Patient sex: M
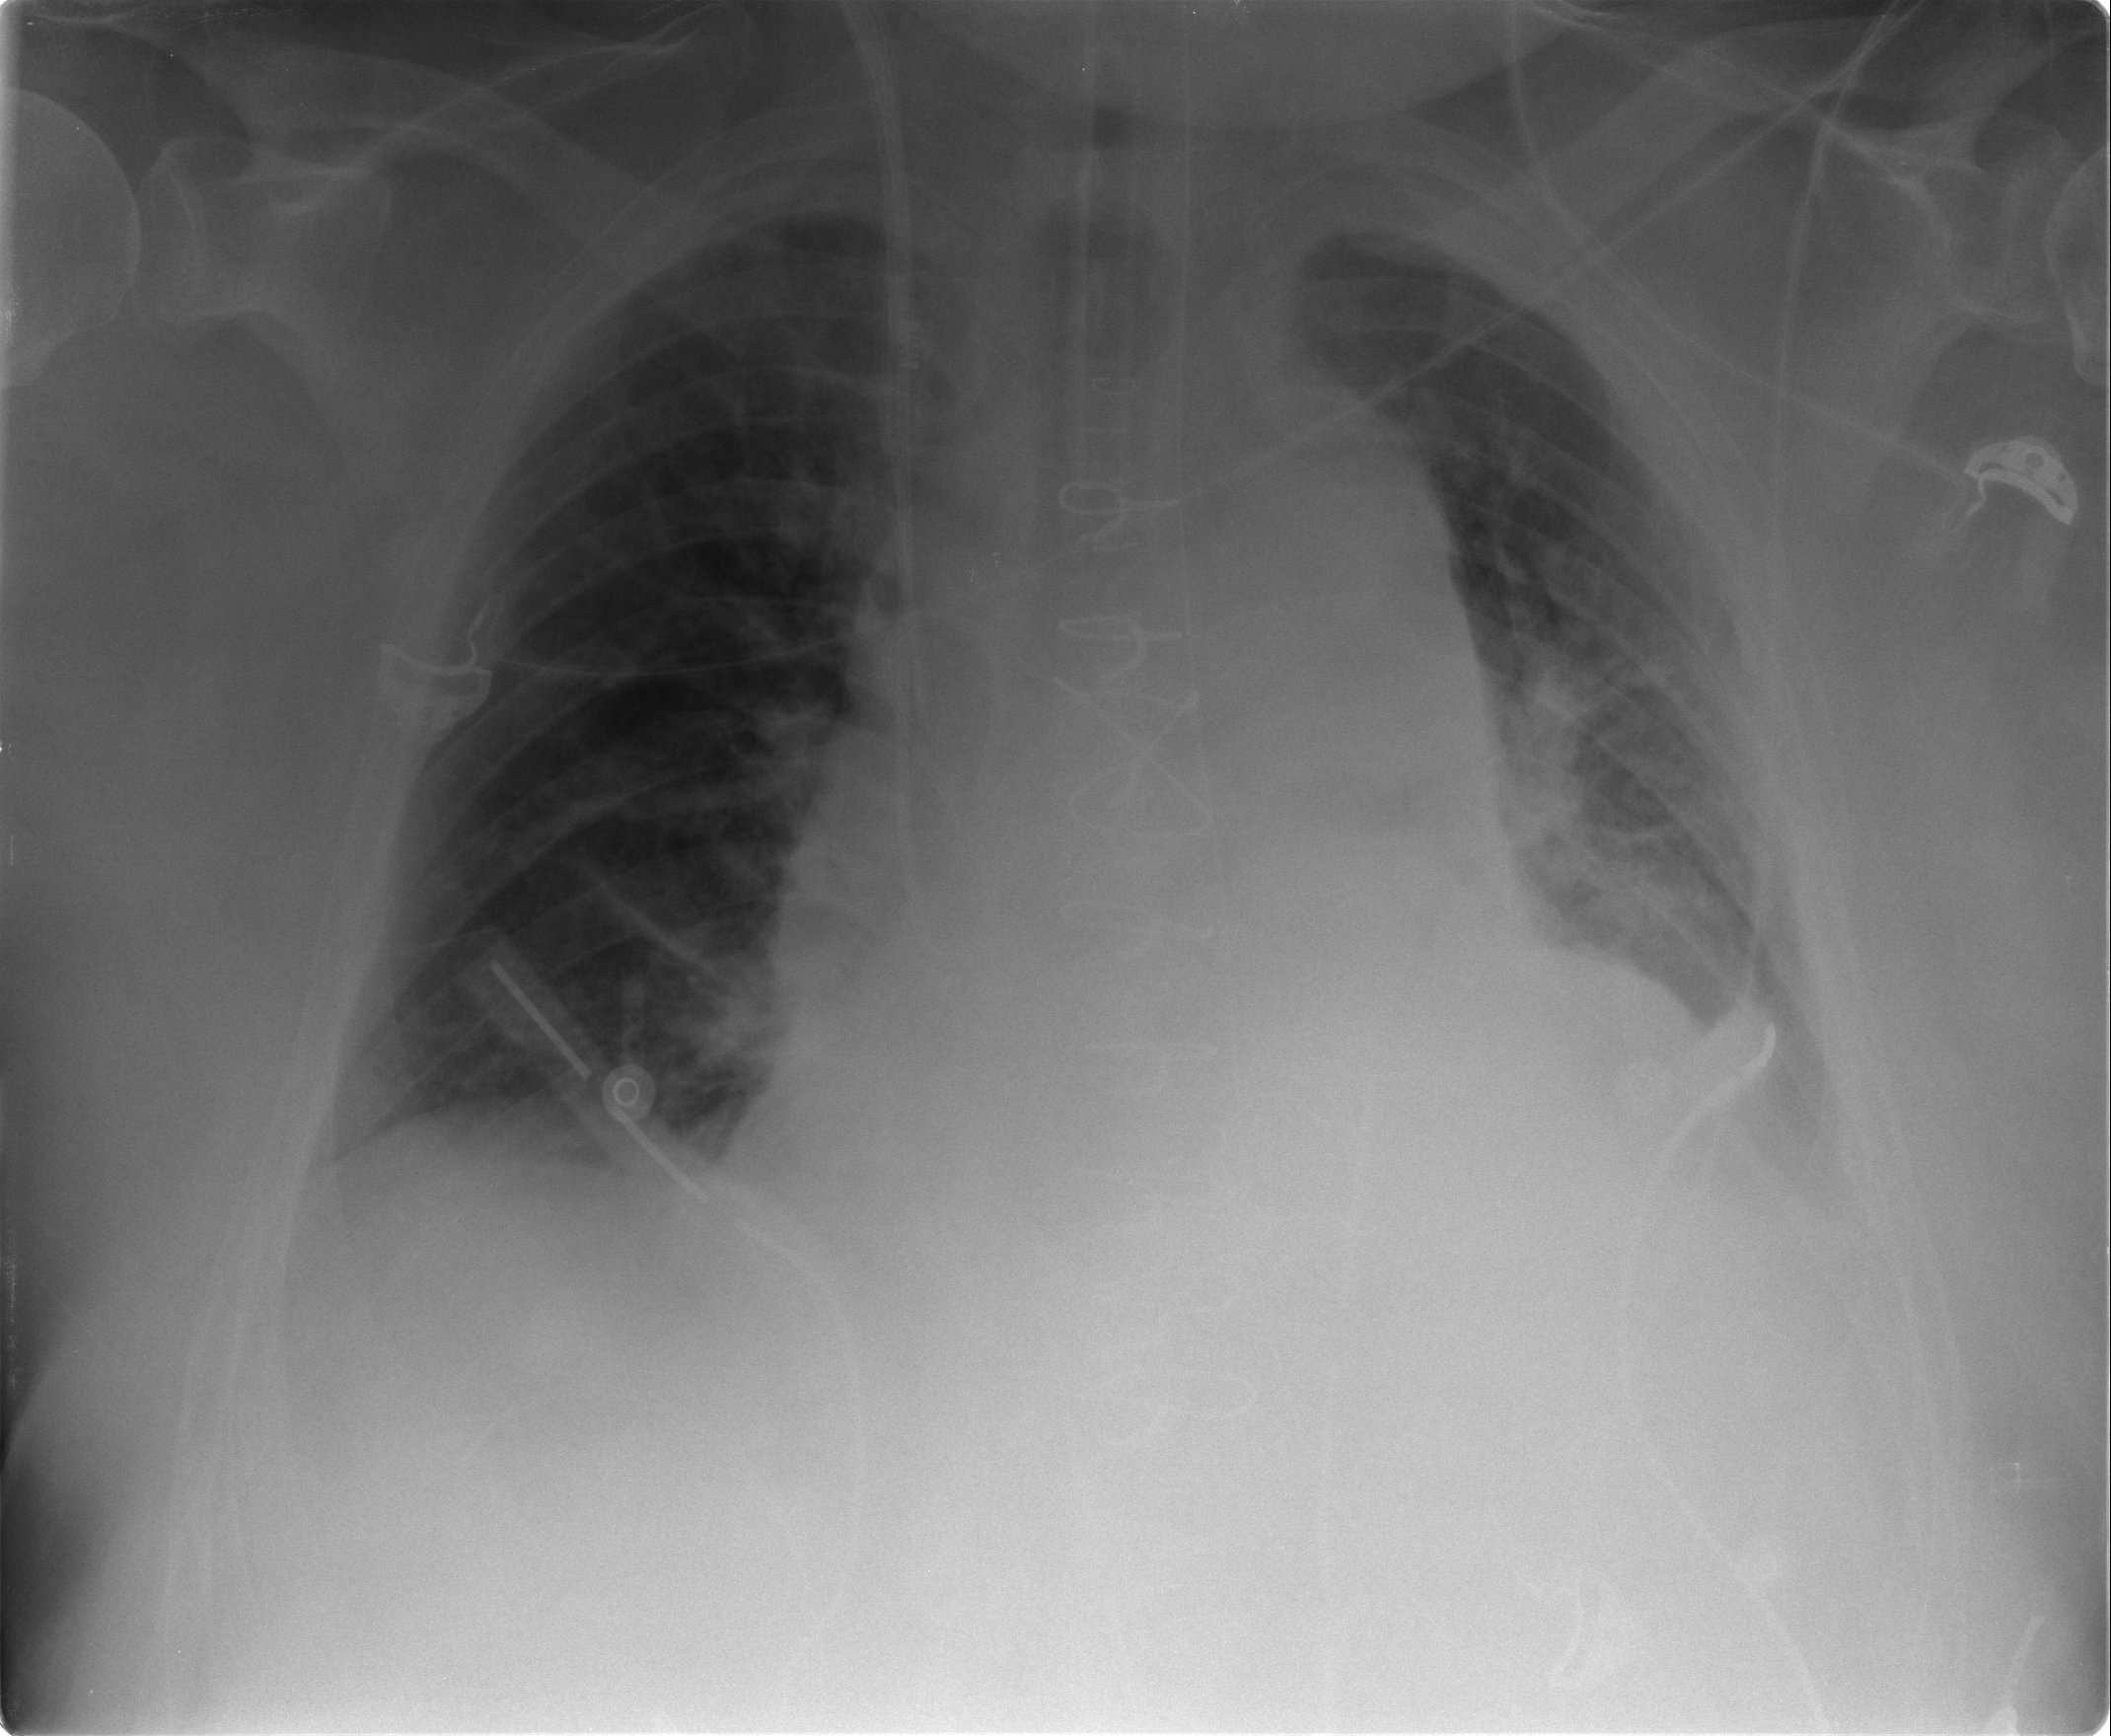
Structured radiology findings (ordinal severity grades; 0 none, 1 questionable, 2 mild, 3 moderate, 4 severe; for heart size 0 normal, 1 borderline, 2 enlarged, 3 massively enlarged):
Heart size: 2
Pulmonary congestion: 1
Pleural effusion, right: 0
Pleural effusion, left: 2
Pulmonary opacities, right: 0
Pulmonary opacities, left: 1
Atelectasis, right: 0
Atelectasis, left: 2